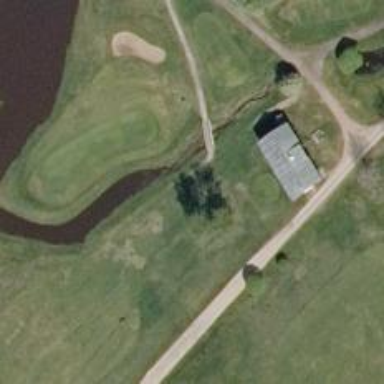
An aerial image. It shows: Path bridge with view of golf course.